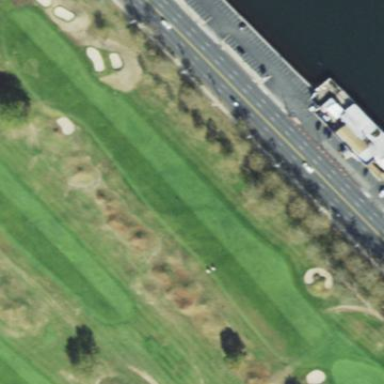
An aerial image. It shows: Golf fairway surrounded by grass.